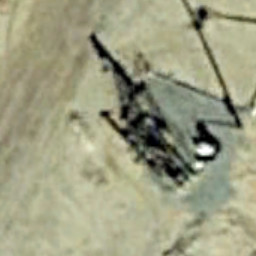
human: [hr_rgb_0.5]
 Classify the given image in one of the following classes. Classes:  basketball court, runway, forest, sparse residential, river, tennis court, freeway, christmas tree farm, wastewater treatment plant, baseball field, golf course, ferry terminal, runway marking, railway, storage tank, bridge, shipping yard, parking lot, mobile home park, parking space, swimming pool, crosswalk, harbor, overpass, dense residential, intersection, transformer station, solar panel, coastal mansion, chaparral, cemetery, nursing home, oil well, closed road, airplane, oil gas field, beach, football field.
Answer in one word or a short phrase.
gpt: oil well